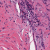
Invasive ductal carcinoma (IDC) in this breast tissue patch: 0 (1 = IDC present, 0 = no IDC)